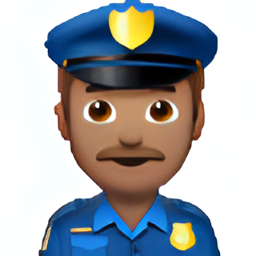
Name: male police officer type 4
Emoji: 👮🏽‍♂️
Group: People & Body
Sub-group: person-role